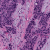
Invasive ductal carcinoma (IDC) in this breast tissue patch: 1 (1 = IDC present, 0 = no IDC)